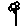
Label: flower